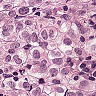
Metastatic tissue present: yes